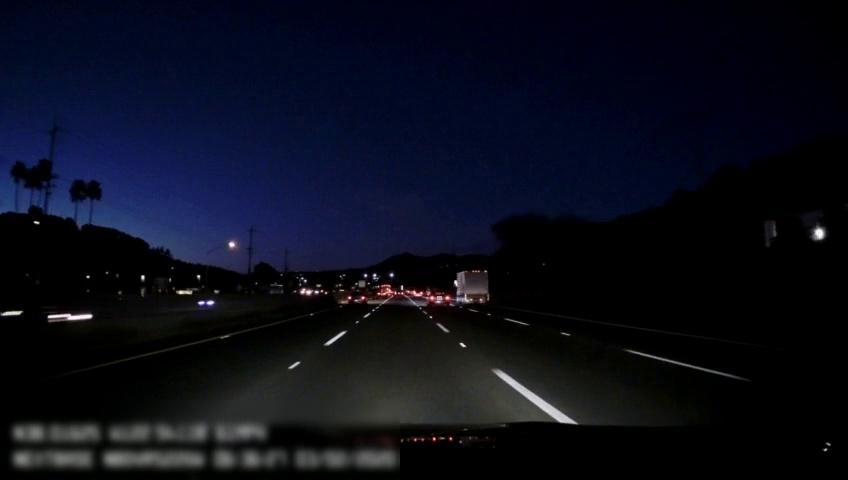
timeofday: Night
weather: Other
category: Drivable Space
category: Vehicles | Car
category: Vehicles | Car
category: Vehicles | Truck
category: Vehicles | Car
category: Vehicles | Car
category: Vehicles | Car
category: Lanes | Alternate Lane
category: Lanes | Current Lane
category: Lanes | Current Lane
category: Lanes | Alternate Lane
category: Lanes | Alternate Lane